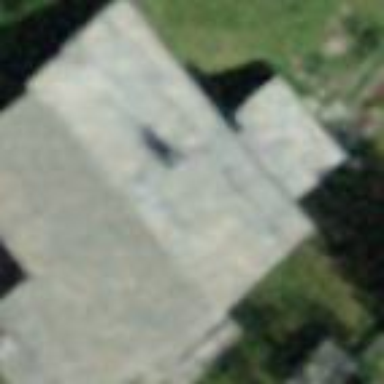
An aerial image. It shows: Gabled building.